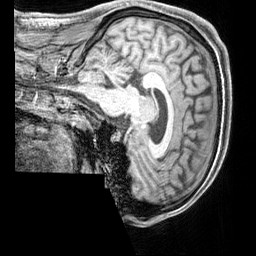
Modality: T1w
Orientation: sagittal
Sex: male
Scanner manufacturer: siemens
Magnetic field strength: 3 T
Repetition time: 2.3 s
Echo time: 0.00226 s